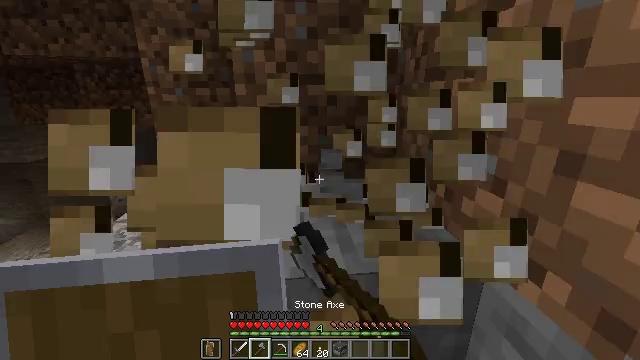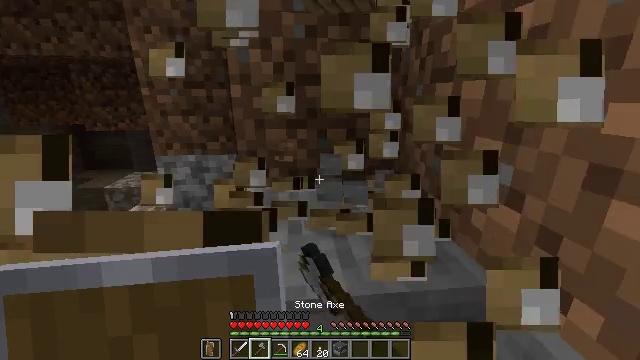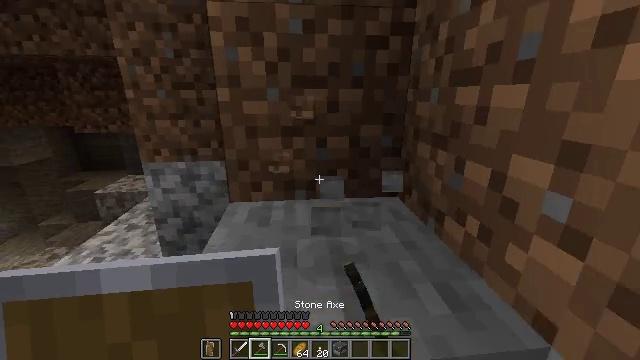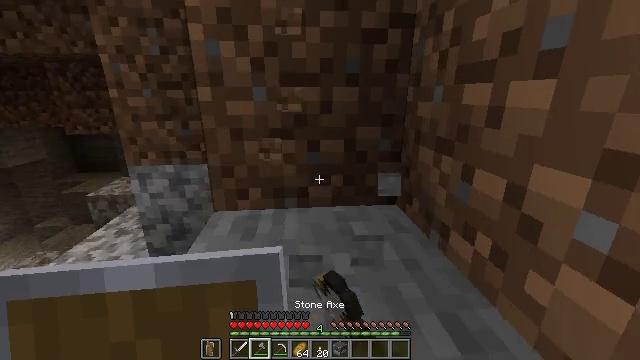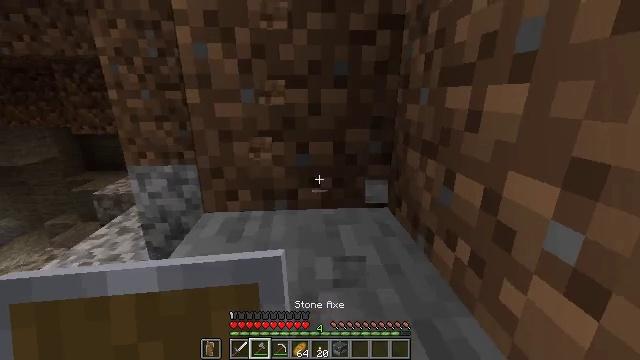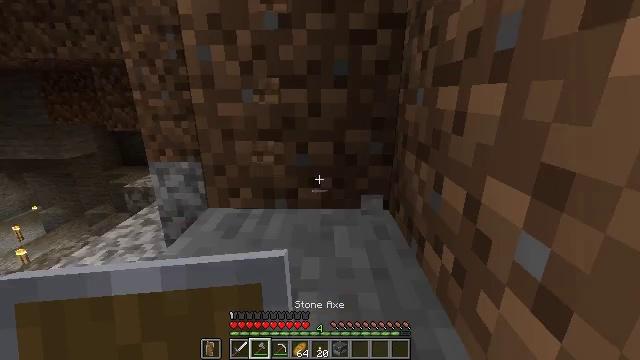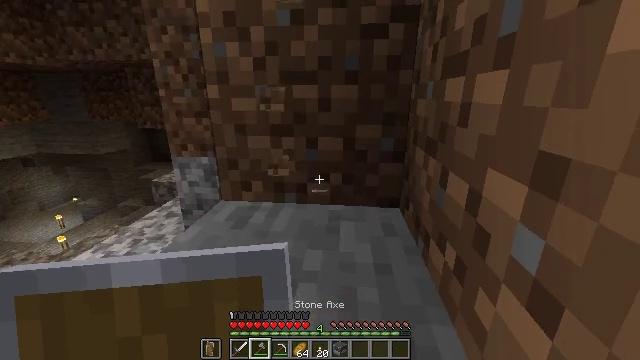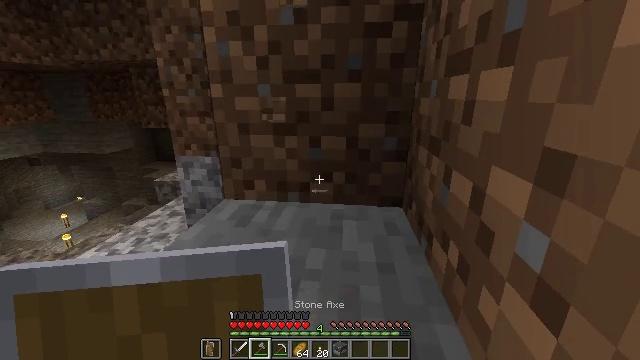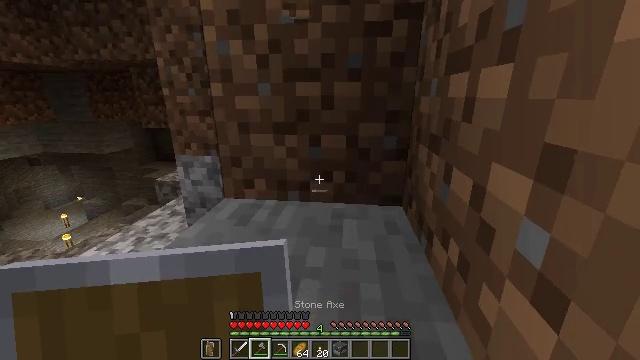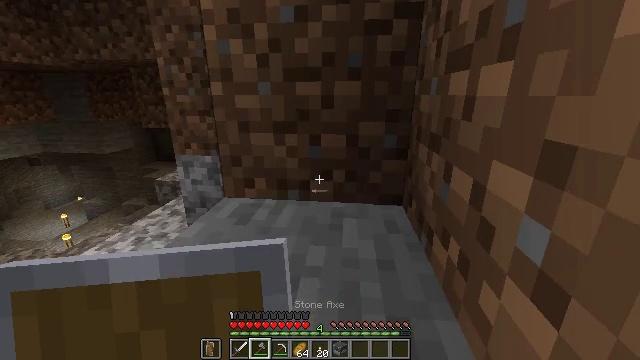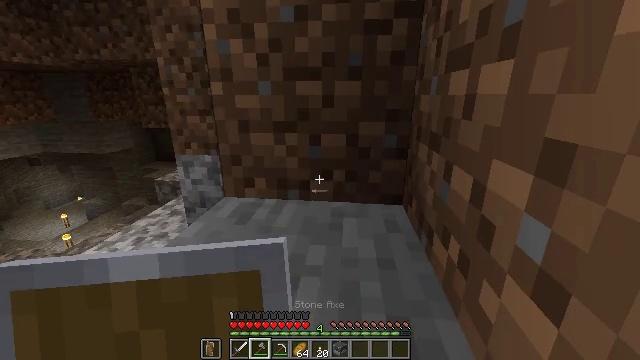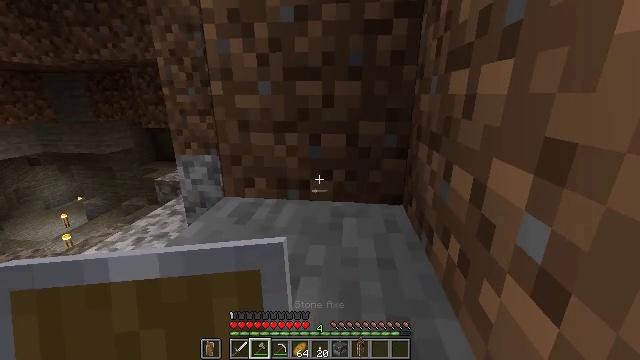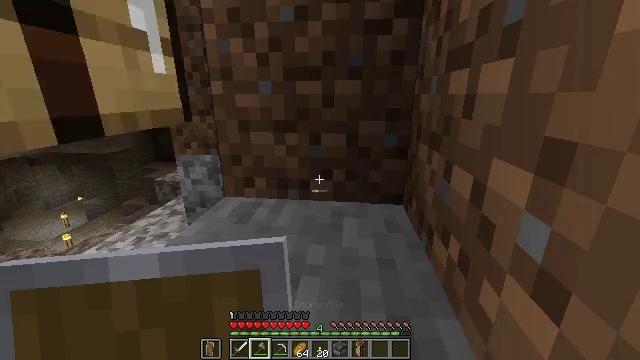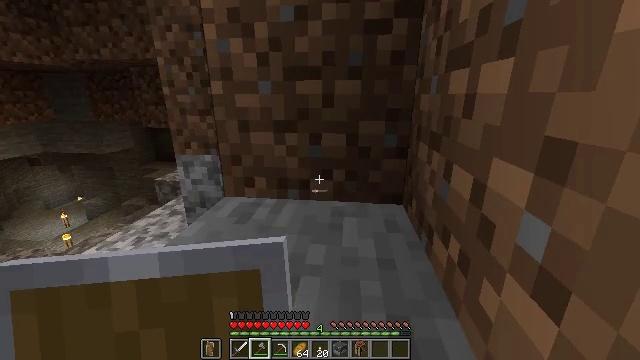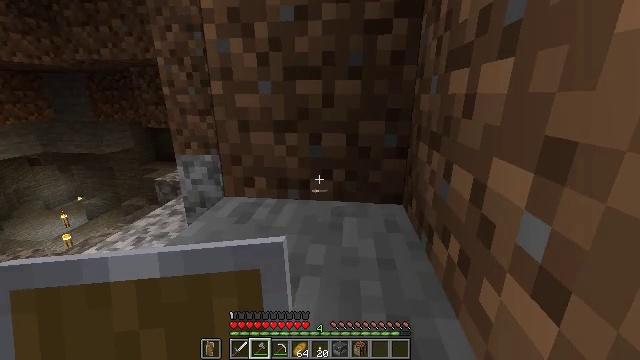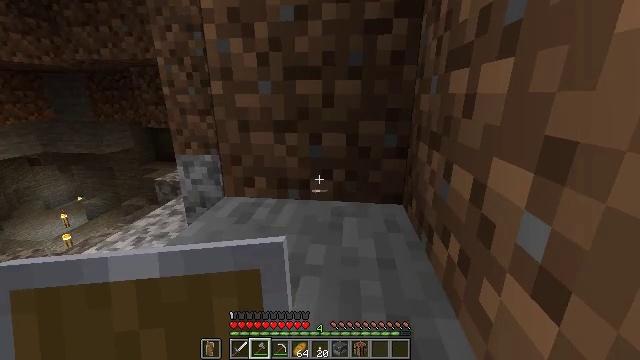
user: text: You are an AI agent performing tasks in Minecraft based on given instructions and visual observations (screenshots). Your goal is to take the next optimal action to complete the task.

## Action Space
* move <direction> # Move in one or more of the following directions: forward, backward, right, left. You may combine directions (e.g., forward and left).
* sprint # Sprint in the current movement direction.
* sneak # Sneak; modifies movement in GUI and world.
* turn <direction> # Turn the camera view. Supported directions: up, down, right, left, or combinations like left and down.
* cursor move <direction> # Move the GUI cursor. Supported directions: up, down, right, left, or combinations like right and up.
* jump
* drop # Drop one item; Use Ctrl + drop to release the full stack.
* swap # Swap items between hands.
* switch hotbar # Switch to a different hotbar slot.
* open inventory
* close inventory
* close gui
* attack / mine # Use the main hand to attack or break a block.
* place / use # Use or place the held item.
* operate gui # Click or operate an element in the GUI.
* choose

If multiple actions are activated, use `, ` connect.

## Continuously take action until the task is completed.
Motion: motion action
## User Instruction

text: Destroy the orange bed to move it.
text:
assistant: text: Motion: move forward, attack / mine
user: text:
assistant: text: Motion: move forward, attack / mine
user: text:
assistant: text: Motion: move forward and move right, attack / mine
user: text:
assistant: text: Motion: move right, turn left
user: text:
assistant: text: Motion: move right, turn left
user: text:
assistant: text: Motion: turn left
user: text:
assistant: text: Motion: no_op
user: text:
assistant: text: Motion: no_op
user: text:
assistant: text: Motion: no_op
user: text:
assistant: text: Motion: no_op
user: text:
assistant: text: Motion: no_op
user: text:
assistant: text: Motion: no_op
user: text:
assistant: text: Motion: no_op
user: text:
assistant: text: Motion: no_op
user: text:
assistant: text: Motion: no_op
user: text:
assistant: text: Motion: no_op
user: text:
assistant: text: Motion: no_op
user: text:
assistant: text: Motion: turn left
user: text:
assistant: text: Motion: turn left and down
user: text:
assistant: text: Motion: turn left and down
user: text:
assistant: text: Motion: turn left
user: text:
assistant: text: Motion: turn left
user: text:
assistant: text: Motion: no_op
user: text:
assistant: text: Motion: no_op
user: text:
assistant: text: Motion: turn left
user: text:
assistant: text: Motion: move forward, attack / mine
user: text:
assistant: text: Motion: move forward, turn left and down, attack / mine
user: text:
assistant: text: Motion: move forward, turn left and down, attack / mine
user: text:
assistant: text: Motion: move forward, turn left and down, attack / mine
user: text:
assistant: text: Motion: attack / mine